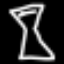
Label: hourglass